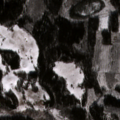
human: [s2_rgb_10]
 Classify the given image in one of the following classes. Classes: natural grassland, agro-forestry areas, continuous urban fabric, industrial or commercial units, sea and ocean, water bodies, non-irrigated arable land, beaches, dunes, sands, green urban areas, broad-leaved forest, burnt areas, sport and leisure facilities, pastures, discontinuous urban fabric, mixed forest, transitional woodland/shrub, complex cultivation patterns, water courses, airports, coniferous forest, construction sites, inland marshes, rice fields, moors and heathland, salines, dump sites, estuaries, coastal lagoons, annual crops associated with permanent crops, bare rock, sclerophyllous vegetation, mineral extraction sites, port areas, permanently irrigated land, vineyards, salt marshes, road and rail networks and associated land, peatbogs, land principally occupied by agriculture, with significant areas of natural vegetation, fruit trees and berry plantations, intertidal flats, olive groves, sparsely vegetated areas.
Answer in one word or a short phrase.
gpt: non-irrigated arable land, pastures, land principally occupied by agriculture, with significant areas of natural vegetation, broad-leaved forest, mixed forest